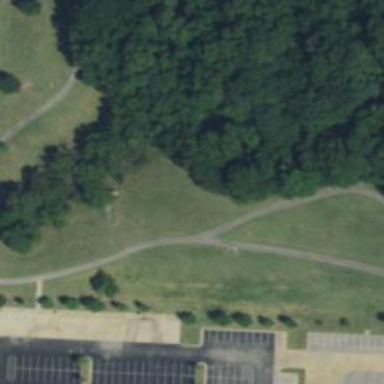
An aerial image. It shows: Disc golf basket.